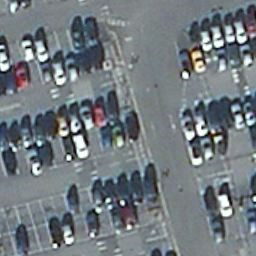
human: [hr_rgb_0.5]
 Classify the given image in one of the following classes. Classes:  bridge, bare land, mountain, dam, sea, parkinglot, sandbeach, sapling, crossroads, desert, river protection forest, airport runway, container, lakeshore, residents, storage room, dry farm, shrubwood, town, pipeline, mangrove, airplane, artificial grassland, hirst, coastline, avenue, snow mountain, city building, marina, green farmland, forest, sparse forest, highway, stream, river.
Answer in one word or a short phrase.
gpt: parkinglot